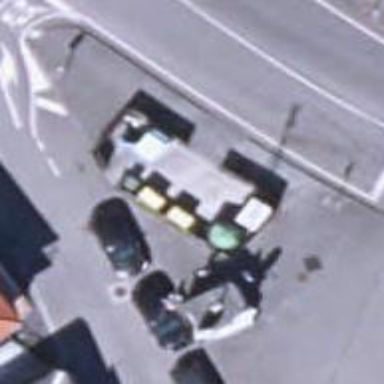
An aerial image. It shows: Recycling container at amenity designated for recycling.